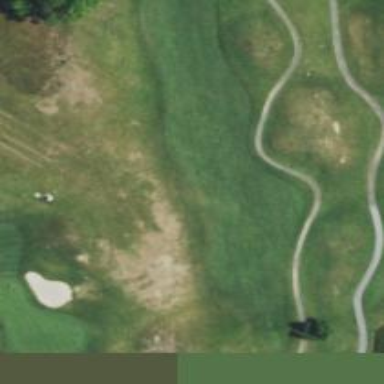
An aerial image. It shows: View of golf hole.